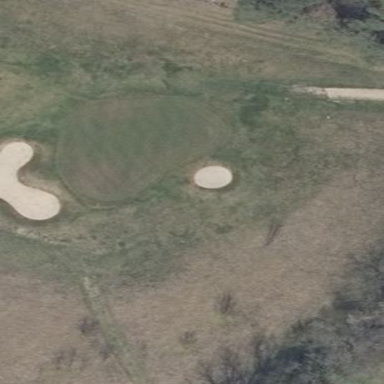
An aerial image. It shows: Golf green.